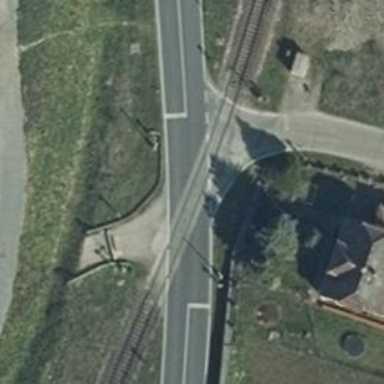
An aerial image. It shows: Railway level crossing.